Interaction volume radius: 5 \u00c5
Interaction volume height: 35 \u00c5
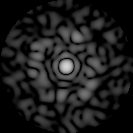
Disorder parameter: 0.8462